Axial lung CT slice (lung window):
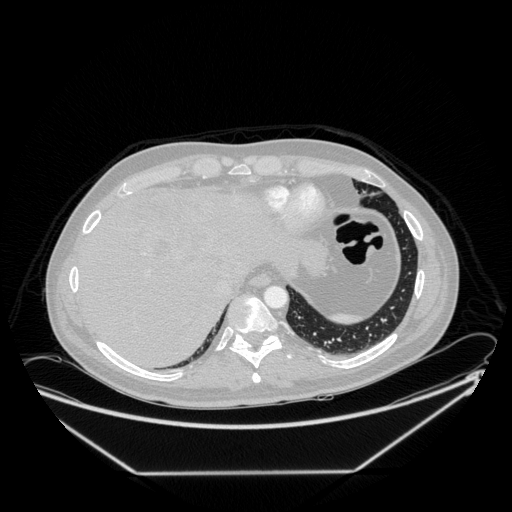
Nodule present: no